Question: Please refer to the following image:

I'm trying to move the tableTools buttons (Copy, Excel, CSV) down a little bit so that it looks like the buttons are at the same level as the Search Box... I've tried all kinds of sDom parameters without success.
Here's my current initialisation code:
'''
$(document).ready(function () {
$('#myTable').dataTable({
"bSort": false,
"bPaginate": false,
"sDom": 'T<"clear">lfrtip',
"oTableTools": {
"sSwfPath": "../../Scripts/swf/copy_csv_xls.swf",
"aButtons": ["copy",
{
"sExtends": "xls",
"sButtonText": "Excel",
"sFileName": "*.xls"
},
"csv"]
}
});
});
'''
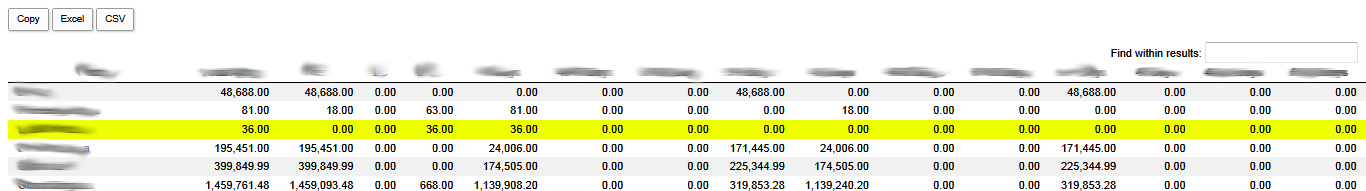
Answer: Just removed tableTools positioning... and it is working now.